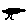
Label: tree